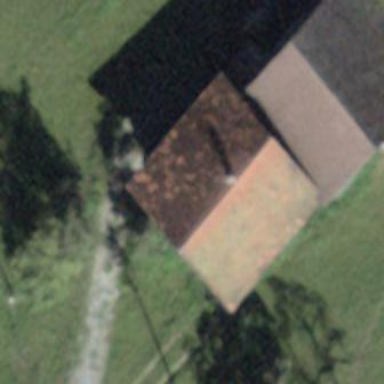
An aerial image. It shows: Barn.